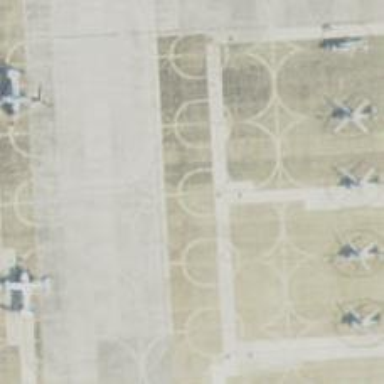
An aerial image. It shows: Image of taxiway at airport.